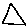
Label: triangle